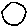
Label: circle